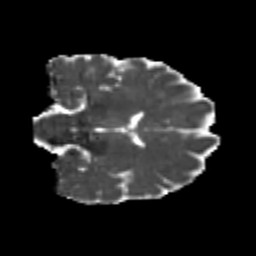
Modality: MD
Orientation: coronal
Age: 24
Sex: female
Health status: healthy
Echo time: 0.074 s